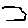
Label: hexagon